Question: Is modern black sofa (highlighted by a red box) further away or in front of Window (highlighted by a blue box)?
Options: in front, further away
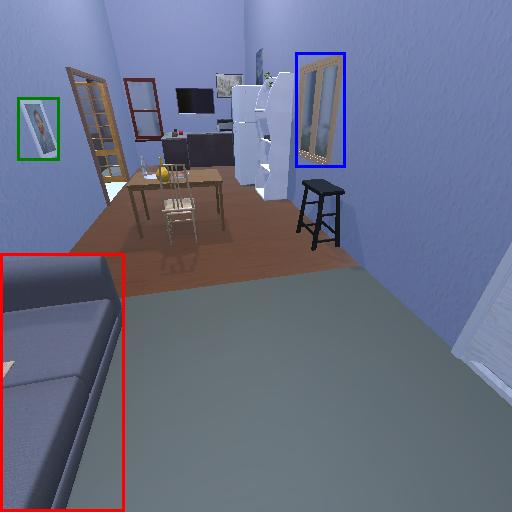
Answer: in front